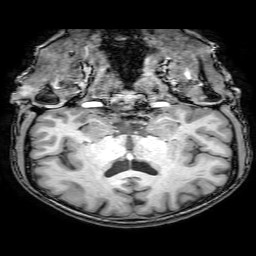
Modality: T1w
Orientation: sagittal
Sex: female
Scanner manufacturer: philips
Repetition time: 0.008173 s
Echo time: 0.00374 s